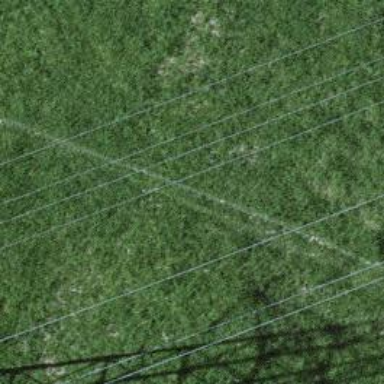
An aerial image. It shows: Grassy path.